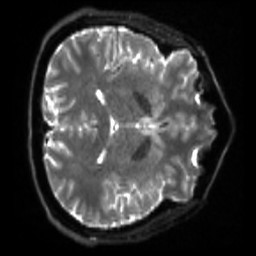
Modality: sbref
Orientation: axial
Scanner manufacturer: siemens
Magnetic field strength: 3 T
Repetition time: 4 s
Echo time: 0.0594 s